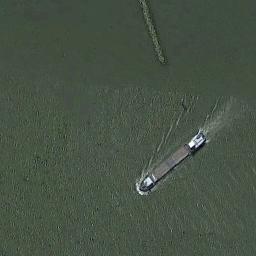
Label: ship